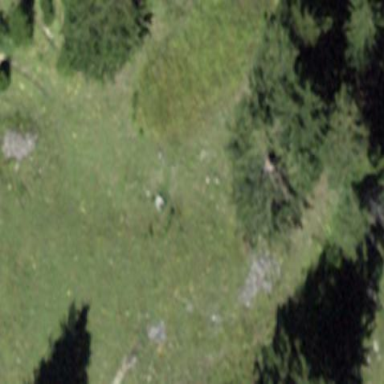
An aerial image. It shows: Forest area.